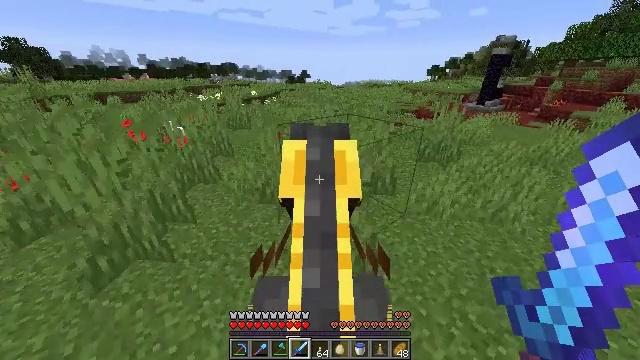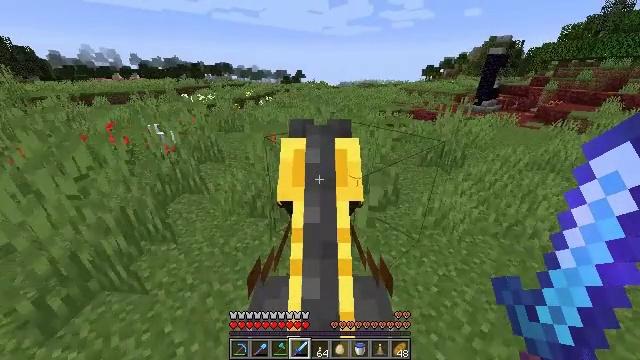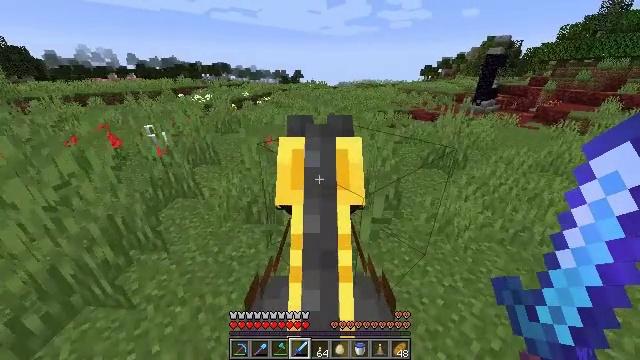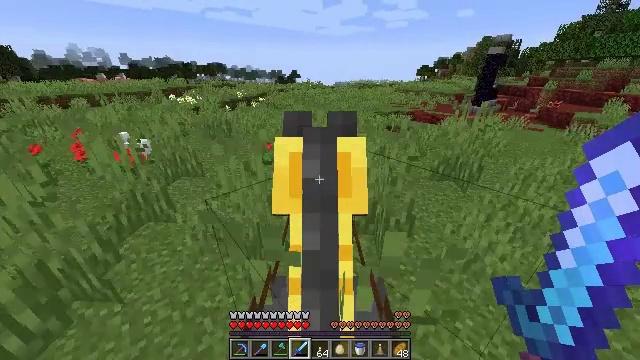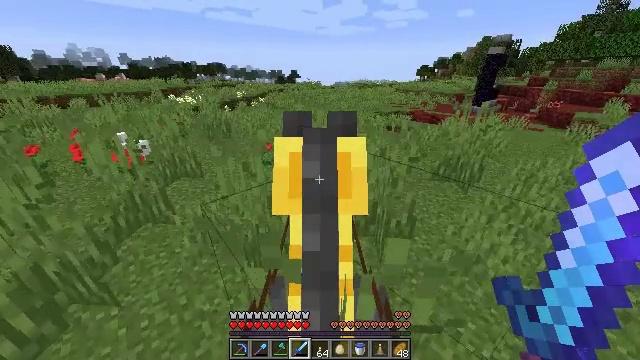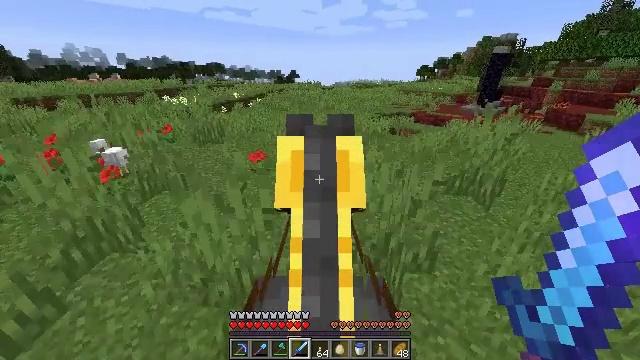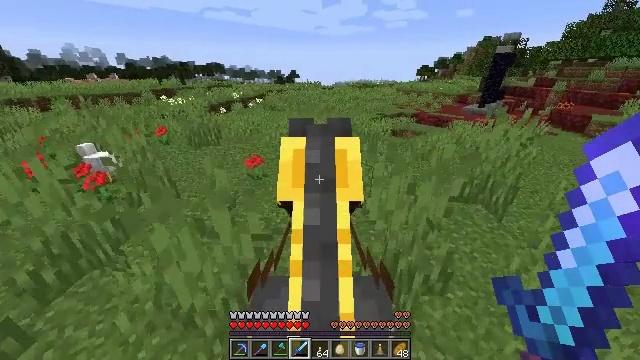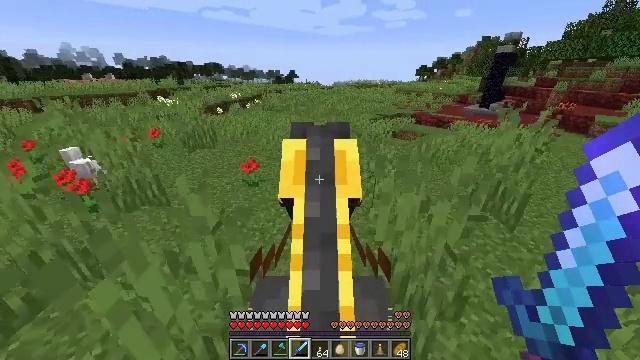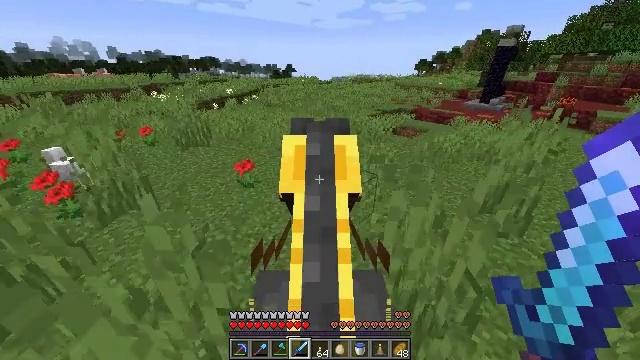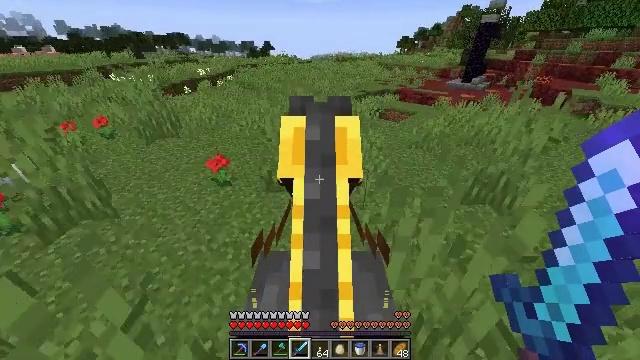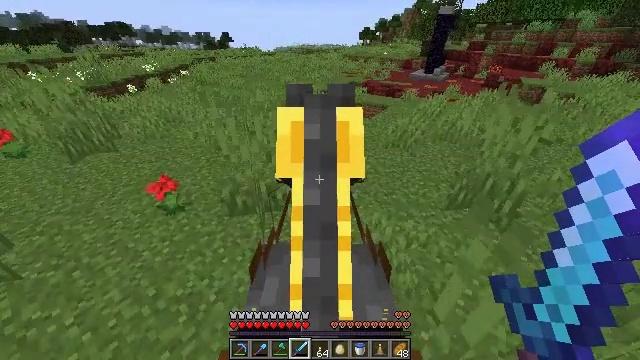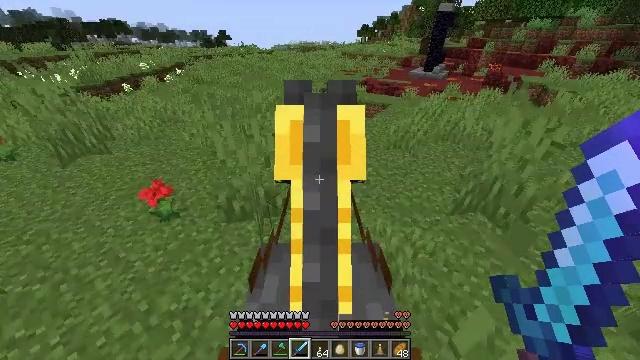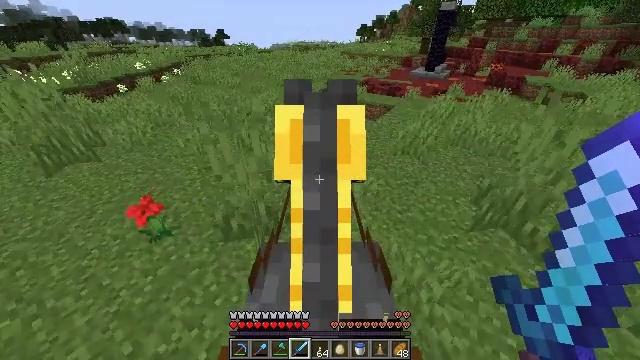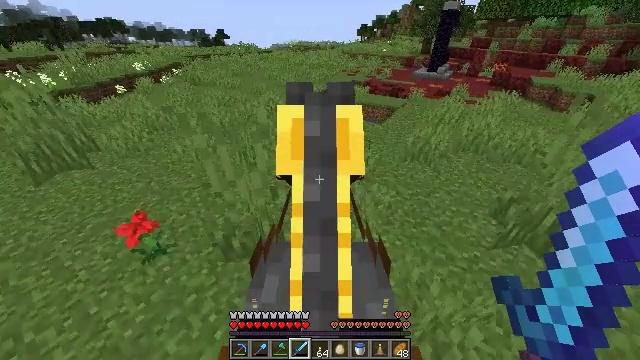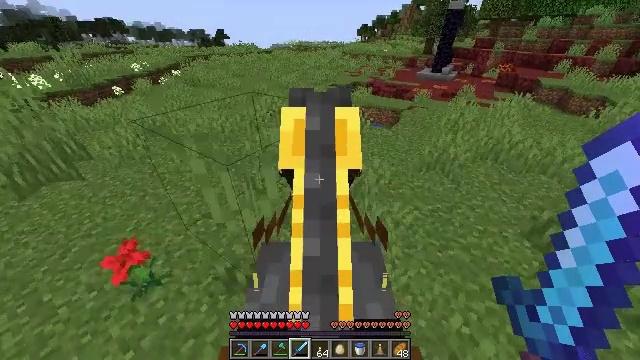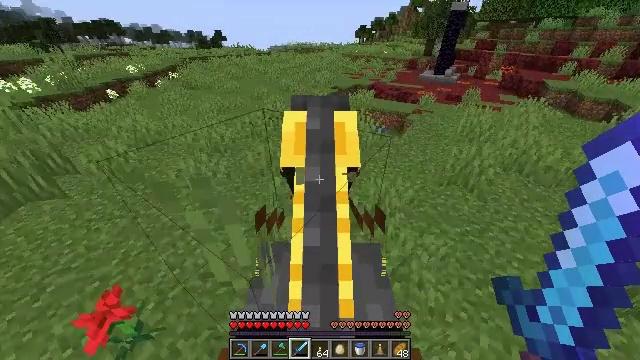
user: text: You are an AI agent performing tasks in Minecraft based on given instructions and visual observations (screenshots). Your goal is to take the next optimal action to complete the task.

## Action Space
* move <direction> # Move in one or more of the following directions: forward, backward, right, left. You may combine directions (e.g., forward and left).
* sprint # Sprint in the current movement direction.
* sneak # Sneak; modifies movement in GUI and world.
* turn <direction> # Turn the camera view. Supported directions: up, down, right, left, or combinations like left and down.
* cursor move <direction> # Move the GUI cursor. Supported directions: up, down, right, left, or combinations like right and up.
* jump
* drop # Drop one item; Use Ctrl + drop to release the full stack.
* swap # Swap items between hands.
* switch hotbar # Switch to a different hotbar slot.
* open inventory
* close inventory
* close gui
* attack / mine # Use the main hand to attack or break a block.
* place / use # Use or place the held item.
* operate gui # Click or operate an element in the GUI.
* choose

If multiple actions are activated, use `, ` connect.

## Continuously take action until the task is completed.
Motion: motion action
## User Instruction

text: Break the sandstone to collect.
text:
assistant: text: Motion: move forward, sprint
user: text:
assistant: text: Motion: move forward, sprint
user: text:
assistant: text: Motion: move forward, sprint
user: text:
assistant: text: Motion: move forward, sprint
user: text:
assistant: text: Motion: move forward, sprint
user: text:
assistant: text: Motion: move forward, sprint
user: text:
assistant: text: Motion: move forward, sprint
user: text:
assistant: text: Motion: move forward, sprint, turn right and down
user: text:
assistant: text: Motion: move forward, sprint, turn right and down
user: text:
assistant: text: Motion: move forward and move left, sprint, turn right and down
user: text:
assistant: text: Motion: move forward and move left, sprint
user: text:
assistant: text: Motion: move forward and move left, sprint
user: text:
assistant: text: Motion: move forward and move left, sprint
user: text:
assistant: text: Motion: move forward and move left, sprint
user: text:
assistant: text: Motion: move forward and move left, sprint
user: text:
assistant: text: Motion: move forward and move left, sprint
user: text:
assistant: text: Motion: move forward and move left, sprint
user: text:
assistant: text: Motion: move forward and move left, sprint
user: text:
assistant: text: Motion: move forward and move left, sprint
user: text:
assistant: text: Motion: move forward and move left, sprint
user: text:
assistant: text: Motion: move forward and move left, sprint, turn right
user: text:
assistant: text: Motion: move forward and move left, sprint, turn right
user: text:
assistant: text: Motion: move forward and move left, sprint
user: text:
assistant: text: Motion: move forward and move left, sprint
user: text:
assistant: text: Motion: move forward and move left, sprint
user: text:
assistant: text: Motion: move forward and move left, sprint
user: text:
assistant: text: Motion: move forward and move left, sprint
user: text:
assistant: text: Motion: move forward and move left, sprint
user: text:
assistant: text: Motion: move forward and move left, sprint
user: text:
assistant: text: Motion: move forward and move left, sprint